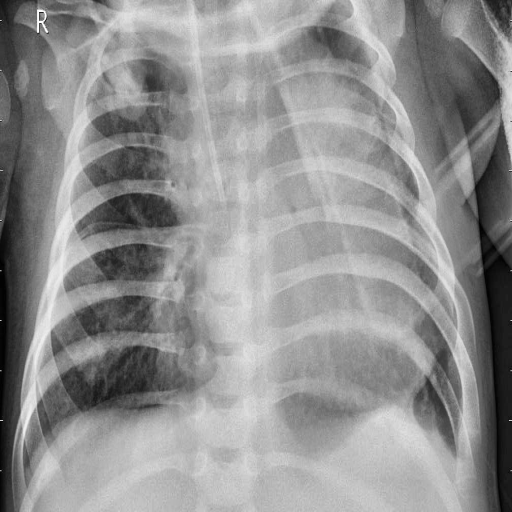
Finding: PNEUMONIA